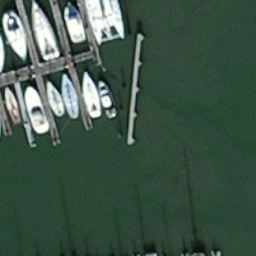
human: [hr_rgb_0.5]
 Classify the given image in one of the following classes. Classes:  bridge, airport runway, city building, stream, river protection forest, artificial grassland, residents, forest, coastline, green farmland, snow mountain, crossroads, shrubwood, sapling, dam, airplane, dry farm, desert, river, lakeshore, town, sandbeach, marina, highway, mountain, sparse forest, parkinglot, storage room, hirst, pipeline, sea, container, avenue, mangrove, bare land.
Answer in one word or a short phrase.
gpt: marina